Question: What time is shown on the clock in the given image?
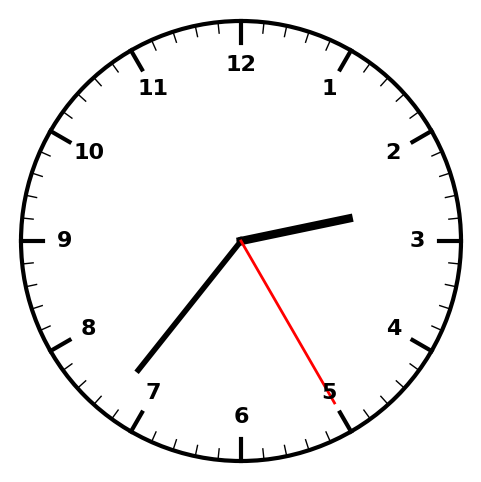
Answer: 02:36:25